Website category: book
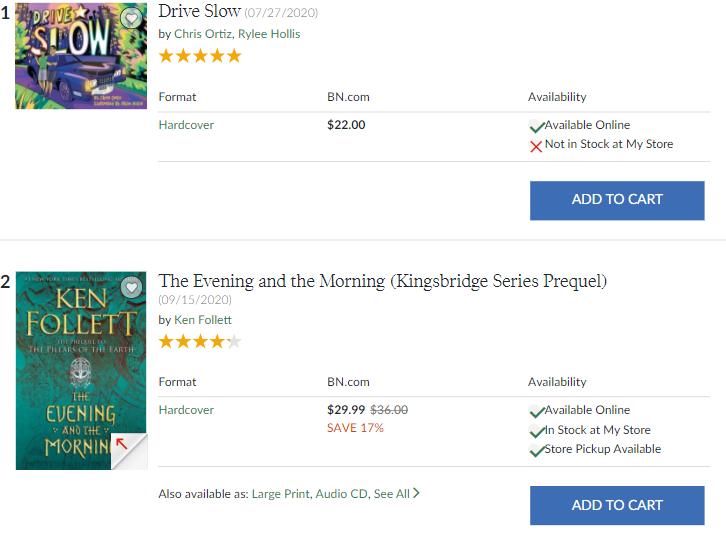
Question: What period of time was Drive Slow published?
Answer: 07/27/2020

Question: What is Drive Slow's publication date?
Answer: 07/27/2020

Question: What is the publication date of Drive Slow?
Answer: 07/27/2020

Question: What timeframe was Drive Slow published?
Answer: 07/27/2020

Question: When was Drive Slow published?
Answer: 07/27/2020

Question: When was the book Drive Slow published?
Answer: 07/27/2020

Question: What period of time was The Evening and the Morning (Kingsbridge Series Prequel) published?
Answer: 09/15/2020

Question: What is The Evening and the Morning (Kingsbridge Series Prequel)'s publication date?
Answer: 09/15/2020

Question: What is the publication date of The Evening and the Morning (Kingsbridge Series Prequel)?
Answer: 09/15/2020

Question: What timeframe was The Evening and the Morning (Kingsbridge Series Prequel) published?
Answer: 09/15/2020

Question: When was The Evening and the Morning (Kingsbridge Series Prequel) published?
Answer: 09/15/2020

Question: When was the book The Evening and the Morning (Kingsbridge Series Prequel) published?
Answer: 09/15/2020

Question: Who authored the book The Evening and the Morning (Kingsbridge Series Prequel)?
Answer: Ken Follett

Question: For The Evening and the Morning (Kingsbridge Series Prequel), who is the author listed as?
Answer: Ken Follett

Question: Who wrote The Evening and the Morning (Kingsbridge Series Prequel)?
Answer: Ken Follett

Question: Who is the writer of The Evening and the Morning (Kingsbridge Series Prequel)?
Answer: Ken Follett

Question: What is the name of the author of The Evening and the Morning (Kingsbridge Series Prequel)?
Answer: Ken Follett

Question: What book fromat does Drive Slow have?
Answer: Hardcover

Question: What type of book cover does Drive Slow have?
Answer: Hardcover

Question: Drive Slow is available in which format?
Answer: Hardcover

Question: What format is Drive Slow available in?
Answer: Hardcover

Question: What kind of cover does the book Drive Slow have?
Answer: Hardcover

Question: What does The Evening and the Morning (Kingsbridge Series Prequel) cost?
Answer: $29.99

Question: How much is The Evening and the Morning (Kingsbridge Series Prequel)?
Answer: $29.99

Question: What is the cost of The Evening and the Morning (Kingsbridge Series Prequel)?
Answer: $29.99

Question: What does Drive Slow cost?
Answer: $22.00

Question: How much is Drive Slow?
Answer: $22.00

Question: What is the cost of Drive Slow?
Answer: $22.00

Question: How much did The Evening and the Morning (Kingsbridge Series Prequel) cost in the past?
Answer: $36.00

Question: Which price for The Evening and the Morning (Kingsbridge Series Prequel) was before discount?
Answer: $36.00

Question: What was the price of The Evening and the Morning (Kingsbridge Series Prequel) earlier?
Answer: $36.00

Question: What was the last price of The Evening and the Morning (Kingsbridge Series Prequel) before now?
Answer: $36.00

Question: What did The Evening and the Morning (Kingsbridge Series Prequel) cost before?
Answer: $36.00

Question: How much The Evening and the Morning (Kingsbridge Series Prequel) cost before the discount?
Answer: $36.00

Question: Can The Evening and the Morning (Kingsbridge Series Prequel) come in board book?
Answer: no

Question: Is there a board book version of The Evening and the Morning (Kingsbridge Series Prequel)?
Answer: no

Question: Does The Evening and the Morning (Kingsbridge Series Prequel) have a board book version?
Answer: no

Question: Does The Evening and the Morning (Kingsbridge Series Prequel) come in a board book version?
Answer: no

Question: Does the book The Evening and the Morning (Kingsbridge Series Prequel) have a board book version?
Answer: no

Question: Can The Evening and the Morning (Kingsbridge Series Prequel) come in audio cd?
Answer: yes

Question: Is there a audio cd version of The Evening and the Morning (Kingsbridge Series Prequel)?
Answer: yes

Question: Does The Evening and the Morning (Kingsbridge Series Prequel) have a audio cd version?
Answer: yes

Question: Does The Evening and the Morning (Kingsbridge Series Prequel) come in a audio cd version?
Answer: yes

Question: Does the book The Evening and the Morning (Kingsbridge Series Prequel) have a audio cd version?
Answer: yes

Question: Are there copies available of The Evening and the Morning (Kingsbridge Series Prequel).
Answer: yes

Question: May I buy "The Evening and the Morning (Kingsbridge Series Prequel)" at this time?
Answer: yes

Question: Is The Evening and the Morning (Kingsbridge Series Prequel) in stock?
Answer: yes

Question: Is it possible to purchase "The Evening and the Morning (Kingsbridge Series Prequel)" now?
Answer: yes

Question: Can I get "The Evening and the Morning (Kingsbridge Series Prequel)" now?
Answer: yes

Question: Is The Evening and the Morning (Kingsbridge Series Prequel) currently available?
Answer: yes

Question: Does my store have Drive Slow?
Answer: no

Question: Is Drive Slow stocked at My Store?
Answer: no

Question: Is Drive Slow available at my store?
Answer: no

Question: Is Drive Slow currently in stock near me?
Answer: no

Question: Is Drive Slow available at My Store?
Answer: no

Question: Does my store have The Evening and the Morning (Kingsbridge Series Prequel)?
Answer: yes

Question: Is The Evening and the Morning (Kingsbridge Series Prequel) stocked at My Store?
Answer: yes

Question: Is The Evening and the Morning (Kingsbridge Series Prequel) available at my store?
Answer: yes

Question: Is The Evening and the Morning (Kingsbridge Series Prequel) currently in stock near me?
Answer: yes

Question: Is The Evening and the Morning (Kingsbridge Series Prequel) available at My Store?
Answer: yes

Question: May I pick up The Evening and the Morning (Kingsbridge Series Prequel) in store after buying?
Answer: yes

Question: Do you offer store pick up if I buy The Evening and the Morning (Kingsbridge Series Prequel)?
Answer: yes

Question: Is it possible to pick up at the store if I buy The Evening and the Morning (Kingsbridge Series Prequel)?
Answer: yes

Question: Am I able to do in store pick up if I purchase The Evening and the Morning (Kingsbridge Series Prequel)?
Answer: yes